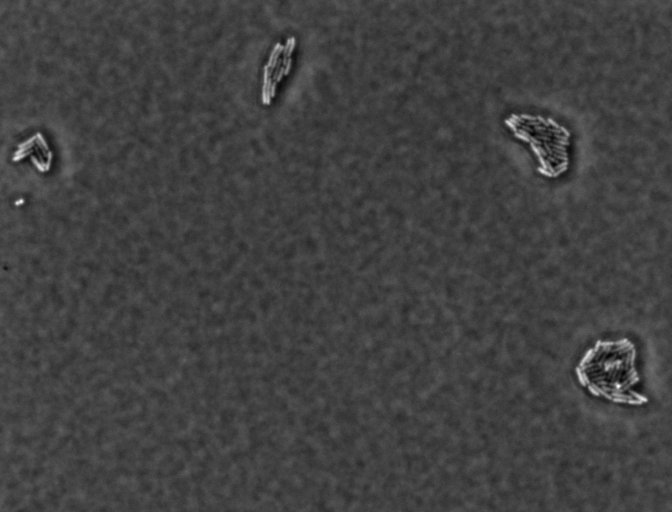
Salmonella enterica Enteritidis